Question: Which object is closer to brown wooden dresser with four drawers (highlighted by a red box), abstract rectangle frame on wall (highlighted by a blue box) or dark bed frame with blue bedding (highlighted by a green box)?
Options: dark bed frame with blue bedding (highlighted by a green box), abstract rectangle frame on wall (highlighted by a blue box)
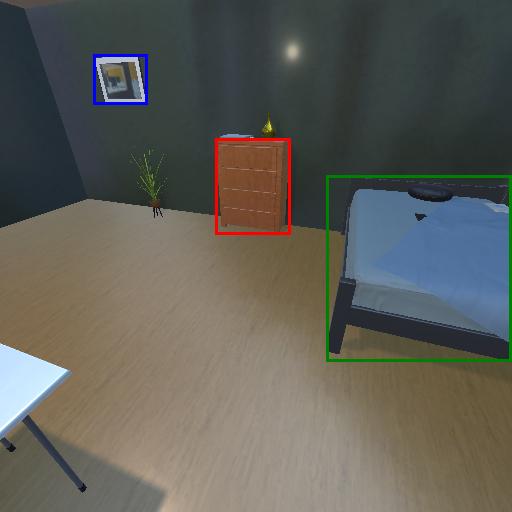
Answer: dark bed frame with blue bedding (highlighted by a green box)